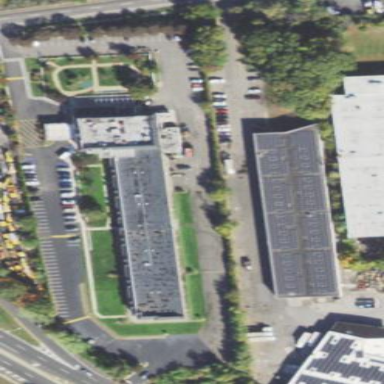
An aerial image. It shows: Commercial building.